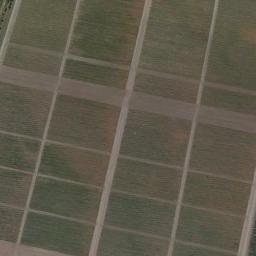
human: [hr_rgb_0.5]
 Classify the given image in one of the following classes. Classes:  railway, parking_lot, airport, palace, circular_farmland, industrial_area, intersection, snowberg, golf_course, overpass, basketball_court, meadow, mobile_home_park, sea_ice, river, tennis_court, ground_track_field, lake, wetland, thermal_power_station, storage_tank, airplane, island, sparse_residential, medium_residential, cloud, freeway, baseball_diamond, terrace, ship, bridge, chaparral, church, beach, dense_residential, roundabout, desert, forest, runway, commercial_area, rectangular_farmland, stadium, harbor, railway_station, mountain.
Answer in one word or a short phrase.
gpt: rectangular_farmland